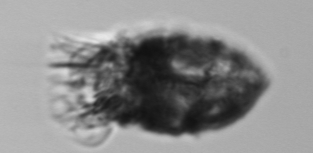
Label: Stenosemella_pacifica